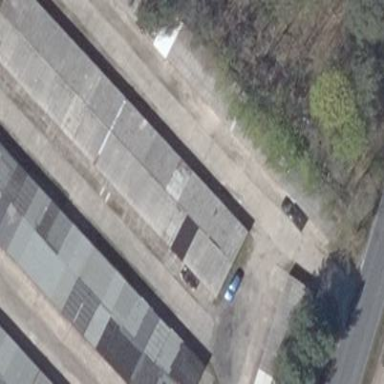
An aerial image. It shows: Group of garages.